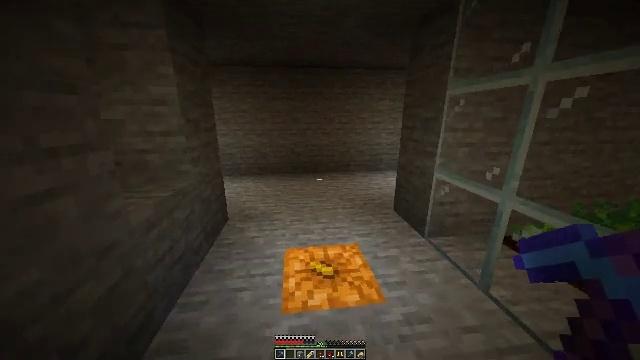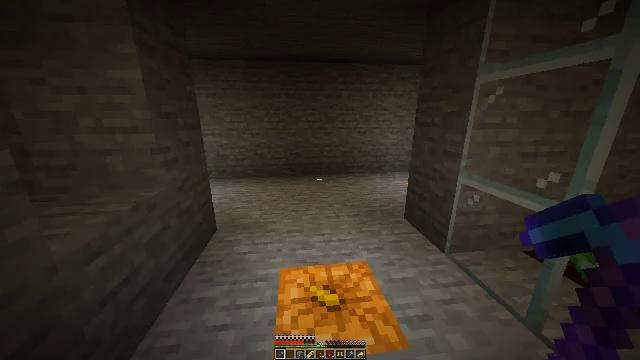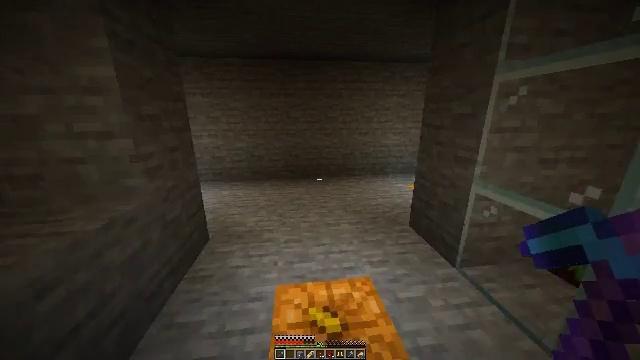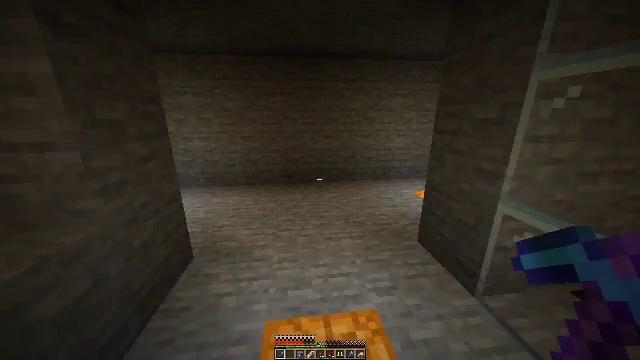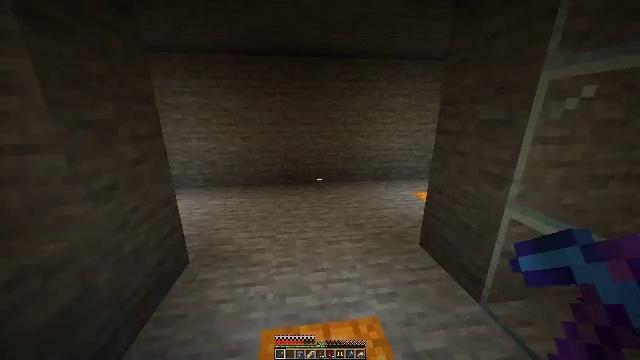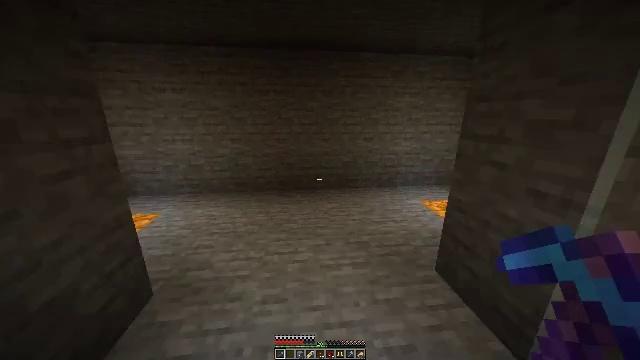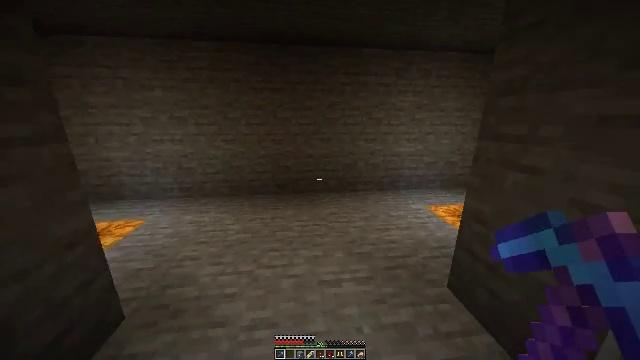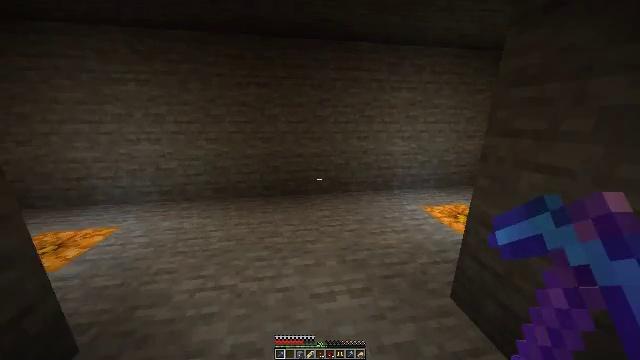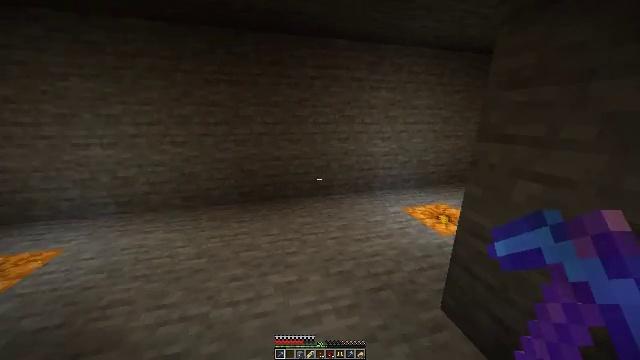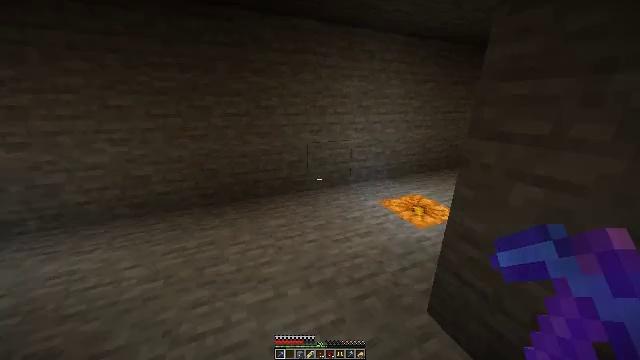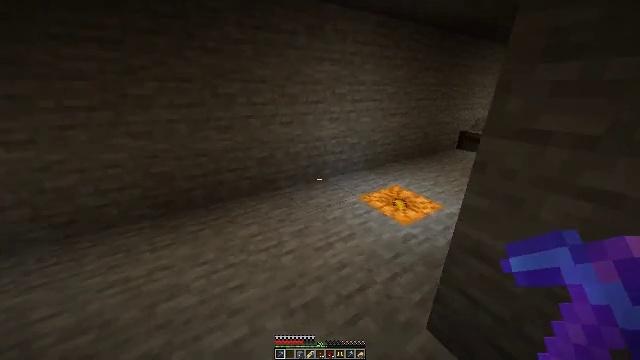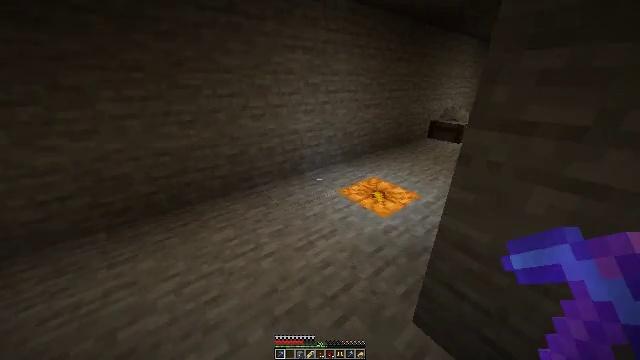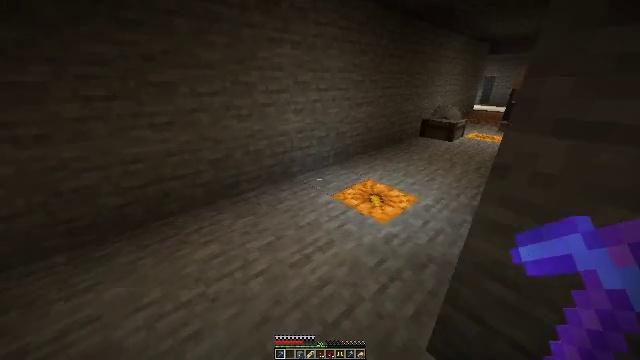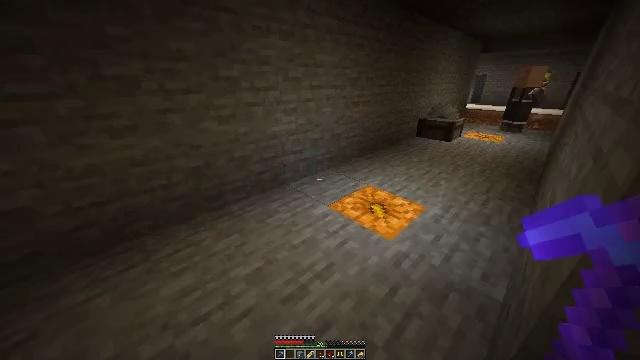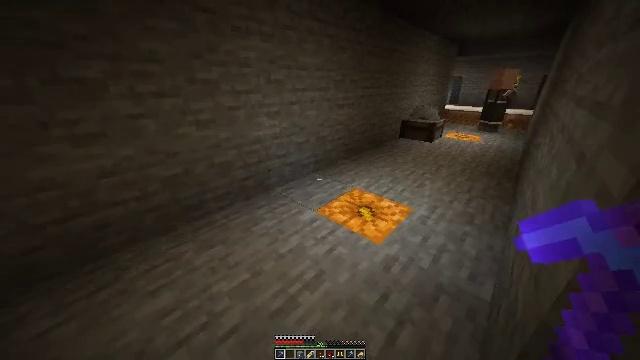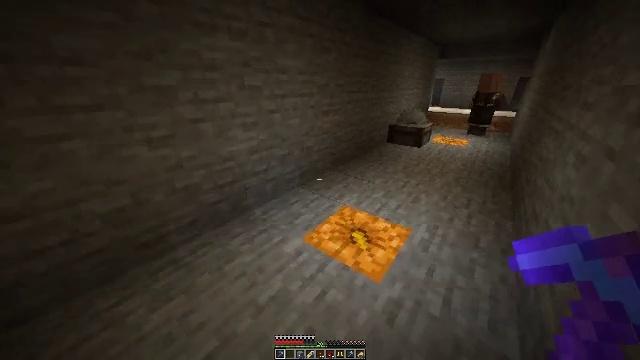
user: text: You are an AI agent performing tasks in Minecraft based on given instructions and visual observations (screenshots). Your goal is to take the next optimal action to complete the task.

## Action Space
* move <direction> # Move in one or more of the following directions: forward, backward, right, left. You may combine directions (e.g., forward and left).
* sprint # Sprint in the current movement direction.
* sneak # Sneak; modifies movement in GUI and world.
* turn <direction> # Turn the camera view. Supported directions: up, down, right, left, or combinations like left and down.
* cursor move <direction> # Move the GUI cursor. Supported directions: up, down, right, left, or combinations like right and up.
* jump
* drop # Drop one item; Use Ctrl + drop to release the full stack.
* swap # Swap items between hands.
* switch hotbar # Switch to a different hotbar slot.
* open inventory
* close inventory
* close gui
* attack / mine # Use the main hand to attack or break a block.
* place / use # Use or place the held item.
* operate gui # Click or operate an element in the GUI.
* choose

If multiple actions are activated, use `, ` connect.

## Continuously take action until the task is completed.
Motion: motion action
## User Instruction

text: Break the stonecutter to collect it.
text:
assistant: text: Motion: move forward
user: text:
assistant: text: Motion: move forward
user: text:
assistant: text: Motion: move forward
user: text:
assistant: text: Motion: move forward
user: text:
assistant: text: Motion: move forward
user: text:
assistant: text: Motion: move forward
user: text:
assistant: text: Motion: move forward, turn right
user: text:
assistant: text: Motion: move forward, turn right
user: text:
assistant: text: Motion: move forward, turn right and down
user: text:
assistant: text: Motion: move forward, turn right and down
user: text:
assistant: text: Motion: move forward, turn right and down
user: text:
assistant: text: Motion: move forward, turn right
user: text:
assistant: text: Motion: move forward, turn right
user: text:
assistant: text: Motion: move forward, turn right
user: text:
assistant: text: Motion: move forward, turn right
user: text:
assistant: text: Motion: move forward, turn right and up
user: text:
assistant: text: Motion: move forward, turn right and up
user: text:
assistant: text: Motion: move forward, turn right and up
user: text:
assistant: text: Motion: move forward, turn right
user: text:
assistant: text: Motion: move forward
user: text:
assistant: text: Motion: move forward
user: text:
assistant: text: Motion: move forward
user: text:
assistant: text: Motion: move forward
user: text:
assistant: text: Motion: move forward
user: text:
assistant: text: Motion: move forward
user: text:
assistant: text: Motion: move forward
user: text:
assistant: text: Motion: move forward
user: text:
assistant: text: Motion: move forward
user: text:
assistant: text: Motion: move forward
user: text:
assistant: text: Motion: move forward, attack / mine